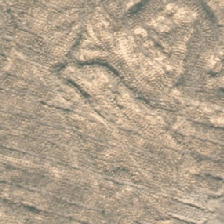
Land cover: harvested_forest